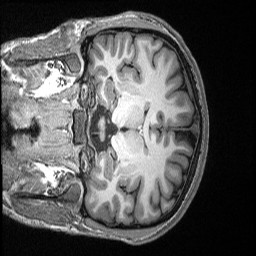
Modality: T1w
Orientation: coronal
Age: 27
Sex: male